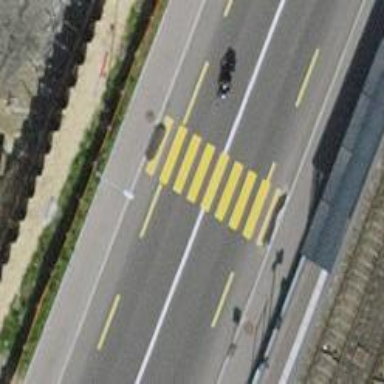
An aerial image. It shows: Marked crossing with zebra markings.